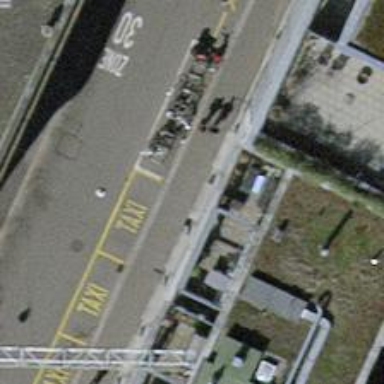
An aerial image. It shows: Bicycle parking area with stands.